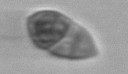
Label: Gyrodinium